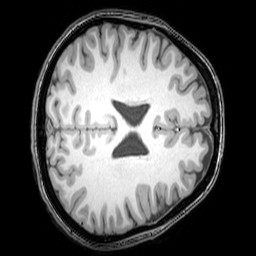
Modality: T1w
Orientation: axial
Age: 26
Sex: female
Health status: healthy
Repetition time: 0.081 s
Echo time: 0.037 s